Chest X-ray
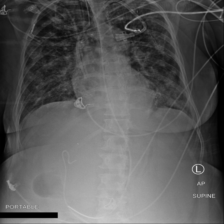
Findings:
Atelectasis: negative
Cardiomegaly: negative
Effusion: negative
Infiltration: positive
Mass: negative
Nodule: positive
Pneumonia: negative
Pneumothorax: negative
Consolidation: negative
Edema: negative
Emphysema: negative
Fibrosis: negative
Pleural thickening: negative
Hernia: negative